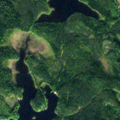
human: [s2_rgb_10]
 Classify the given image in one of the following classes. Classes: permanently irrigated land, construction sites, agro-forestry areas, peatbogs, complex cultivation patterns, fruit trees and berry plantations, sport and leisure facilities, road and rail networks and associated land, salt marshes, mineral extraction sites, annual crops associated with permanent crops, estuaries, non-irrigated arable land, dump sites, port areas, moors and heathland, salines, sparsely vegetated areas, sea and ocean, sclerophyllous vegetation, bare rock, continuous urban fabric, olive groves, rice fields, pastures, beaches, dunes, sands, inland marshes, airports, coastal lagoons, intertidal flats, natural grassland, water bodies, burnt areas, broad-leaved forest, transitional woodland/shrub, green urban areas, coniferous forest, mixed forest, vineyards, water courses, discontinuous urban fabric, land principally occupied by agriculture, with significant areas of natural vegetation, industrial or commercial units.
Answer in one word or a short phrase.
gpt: coniferous forest, mixed forest, water bodies